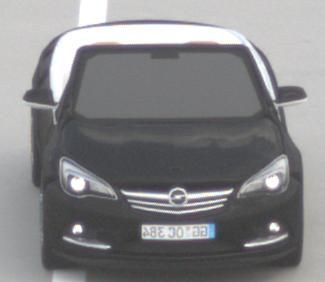
Make: Opel
Model: Cascada 1.4 Turbo
Detailed model: Cascada
Model produced from: 2013/03
Model produced until: 2015/01
Doors: 2
Color: black
Road condition: dry road
Daytime: midday
Contrast: low contrast